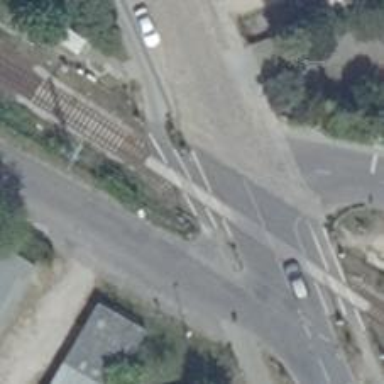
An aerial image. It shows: Railway crossing with traffic signals and full barriers.